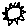
Label: sun